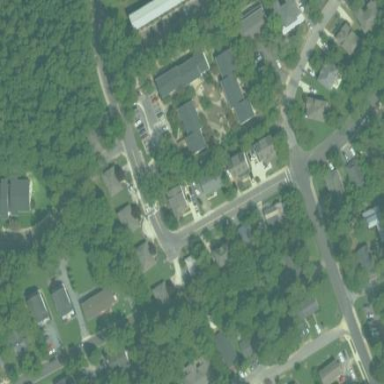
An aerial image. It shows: Residential road area.